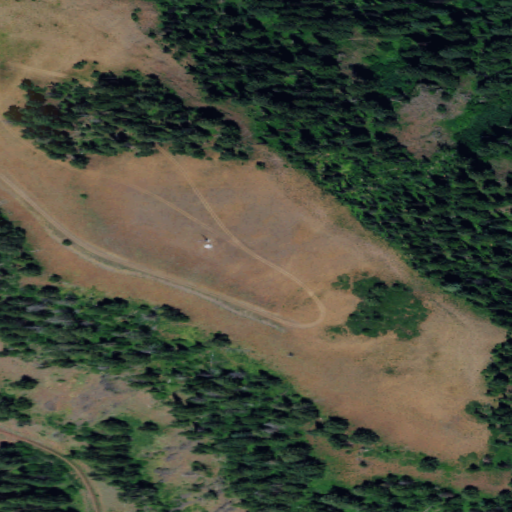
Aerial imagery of mountain in Washington named Saddle Butte containing evergreen forest, shrub, and grassland